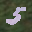
Label: 5